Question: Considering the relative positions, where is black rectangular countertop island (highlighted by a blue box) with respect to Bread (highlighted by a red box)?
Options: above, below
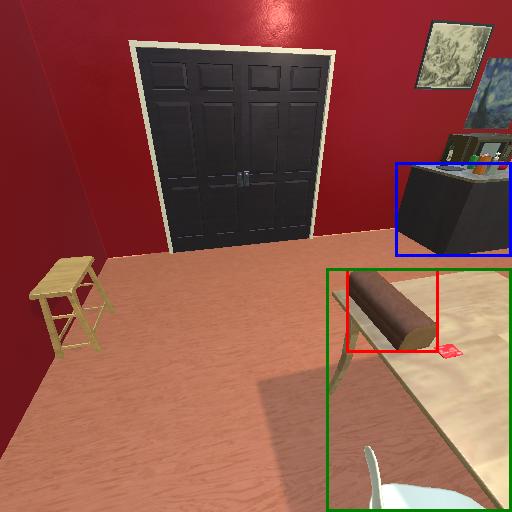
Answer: above